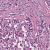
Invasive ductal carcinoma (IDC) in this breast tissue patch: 1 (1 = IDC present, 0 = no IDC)